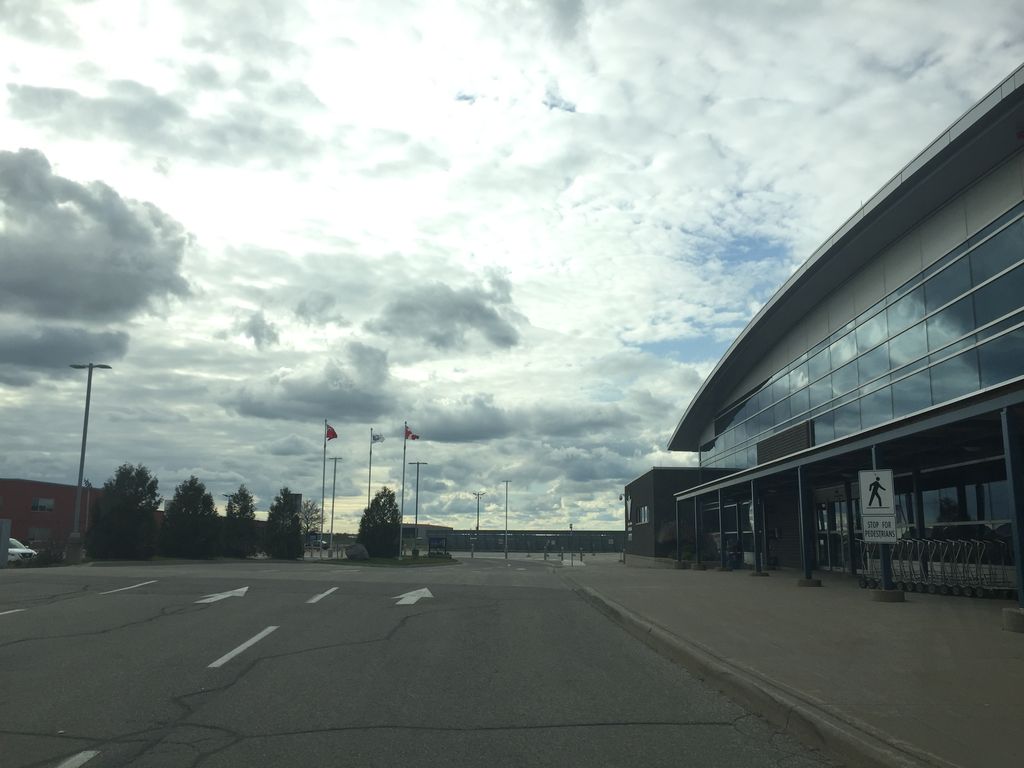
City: kitchener-waterloo